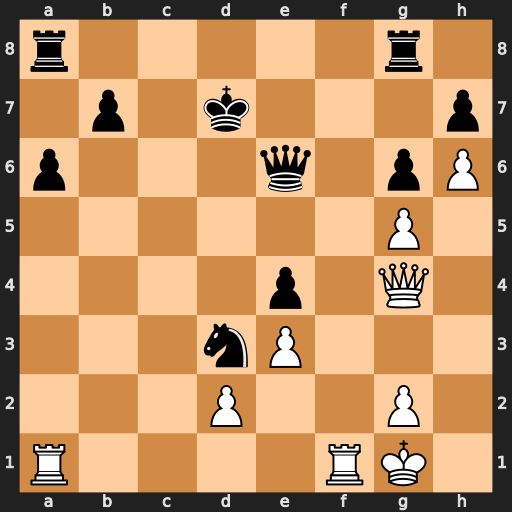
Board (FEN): r5r1/1p1k3p/p3q1pP/6P1/4p1Q1/3nP3/3P2P1/R4RK1
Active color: w
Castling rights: -
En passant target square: -
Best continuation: Rf7+ Kd6 Rf6 Qxf6 gxf6